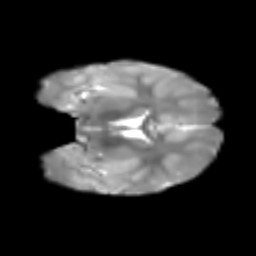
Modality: T2w
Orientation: coronal
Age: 6
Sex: male
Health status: healthy